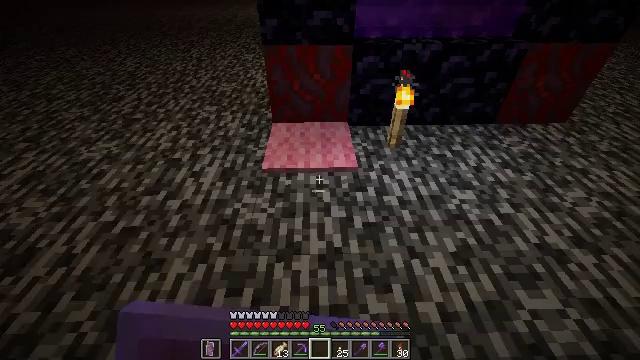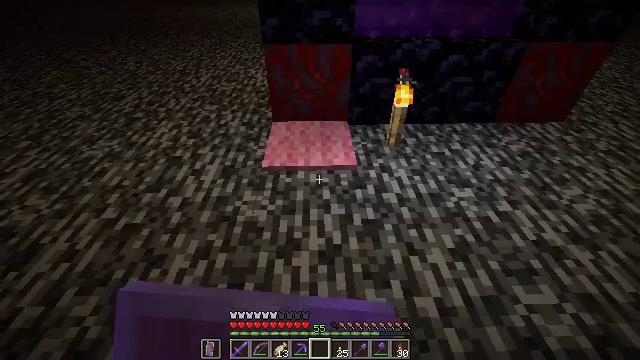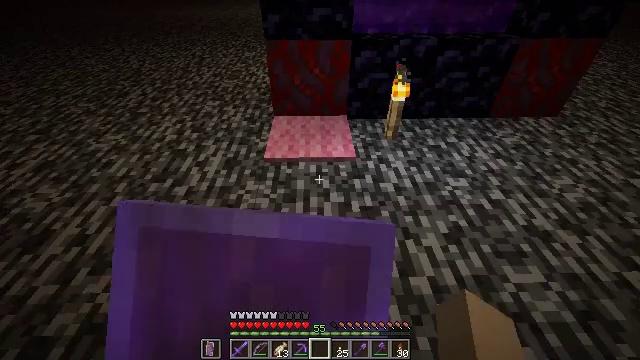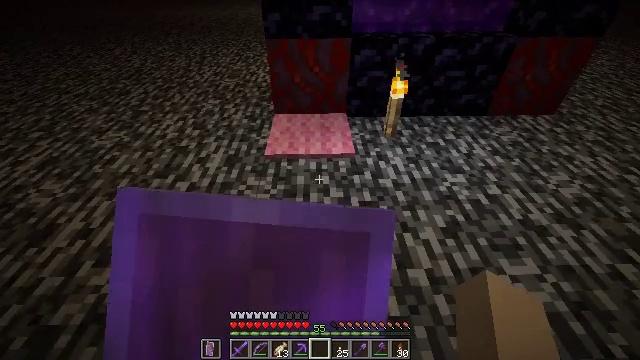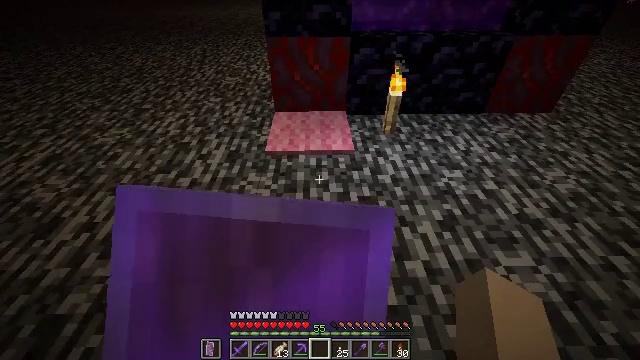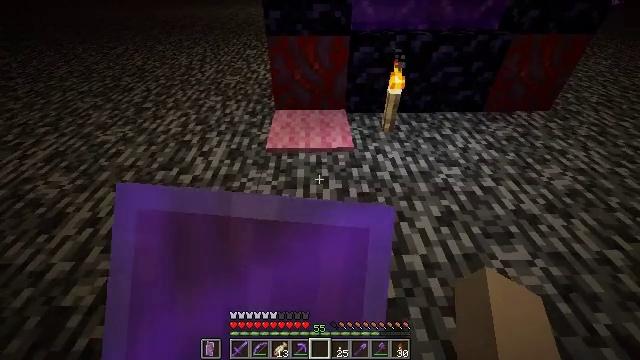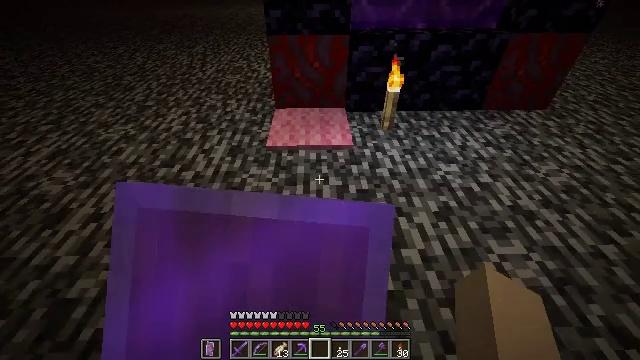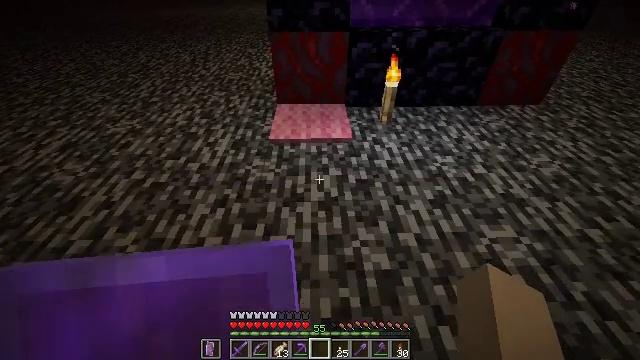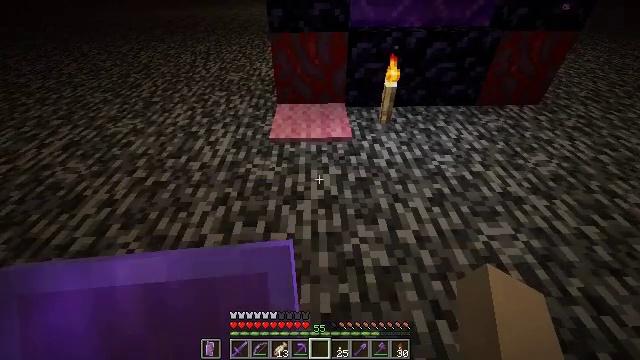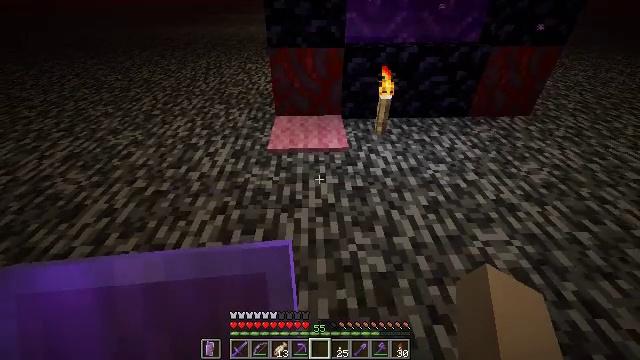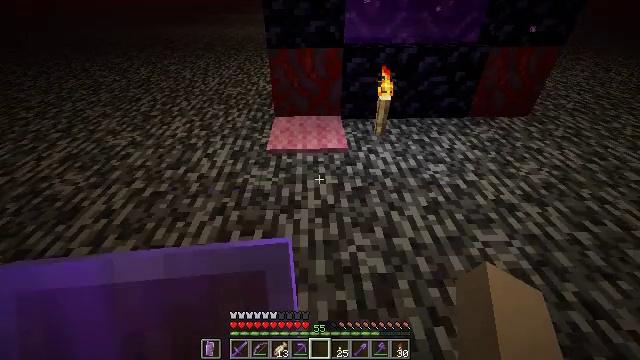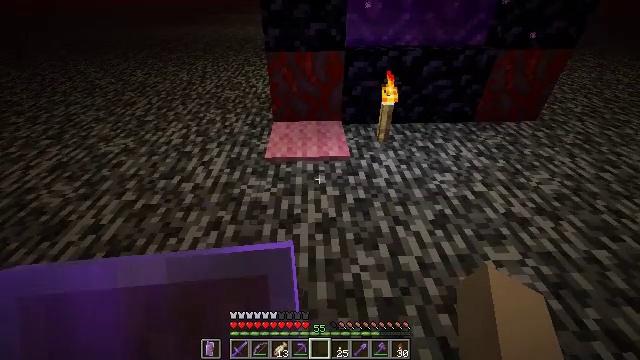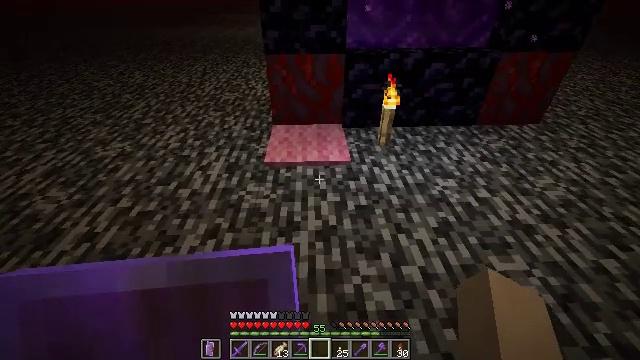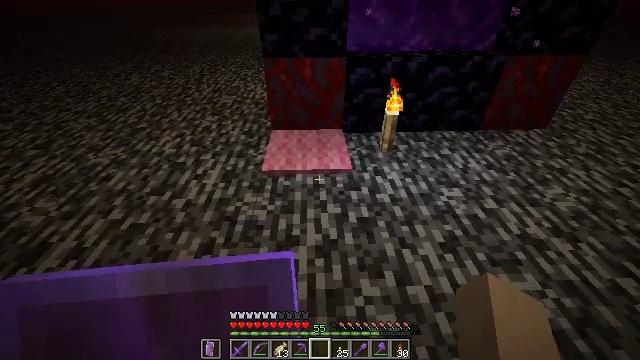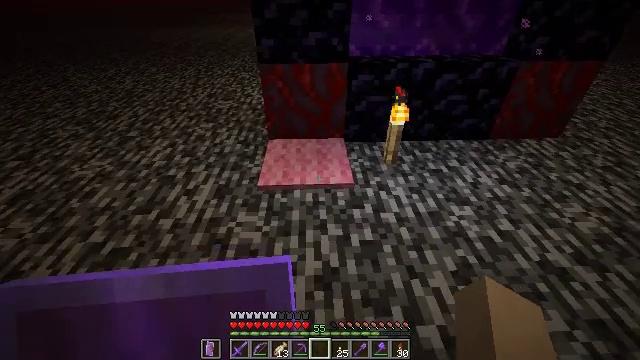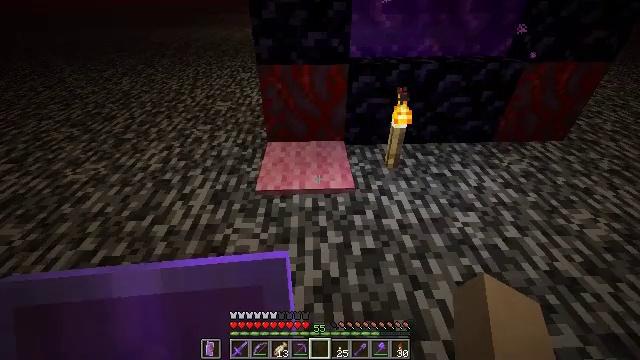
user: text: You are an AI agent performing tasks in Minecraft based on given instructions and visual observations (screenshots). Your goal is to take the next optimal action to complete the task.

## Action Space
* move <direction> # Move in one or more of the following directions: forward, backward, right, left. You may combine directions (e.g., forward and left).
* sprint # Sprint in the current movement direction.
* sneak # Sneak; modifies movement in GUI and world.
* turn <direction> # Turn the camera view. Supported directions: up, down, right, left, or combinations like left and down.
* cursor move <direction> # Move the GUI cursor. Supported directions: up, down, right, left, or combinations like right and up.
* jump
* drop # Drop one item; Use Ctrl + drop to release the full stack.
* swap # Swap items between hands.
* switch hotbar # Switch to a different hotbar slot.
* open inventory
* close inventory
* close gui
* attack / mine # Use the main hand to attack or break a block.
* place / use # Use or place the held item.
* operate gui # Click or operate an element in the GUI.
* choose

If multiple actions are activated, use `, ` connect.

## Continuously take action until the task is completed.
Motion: motion action
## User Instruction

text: craft item pink carpet
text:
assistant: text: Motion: move back, use / place
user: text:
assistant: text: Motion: move back, use / place
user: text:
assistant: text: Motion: move back, use / place
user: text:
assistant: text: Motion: move back, use / place
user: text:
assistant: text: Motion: move back, use / place
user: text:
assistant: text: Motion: move back, use / place
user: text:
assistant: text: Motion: move back
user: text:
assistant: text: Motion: no_op
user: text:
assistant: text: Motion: turn up
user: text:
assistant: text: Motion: move forward
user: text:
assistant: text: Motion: move forward
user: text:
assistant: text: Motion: move forward
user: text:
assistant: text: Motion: move forward
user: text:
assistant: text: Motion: no_op
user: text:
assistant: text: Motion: no_op
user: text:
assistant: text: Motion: no_op
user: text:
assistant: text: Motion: turn up
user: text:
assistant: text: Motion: no_op
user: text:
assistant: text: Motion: no_op
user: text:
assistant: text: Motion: no_op
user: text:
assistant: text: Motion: no_op
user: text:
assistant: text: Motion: no_op
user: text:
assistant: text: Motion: no_op
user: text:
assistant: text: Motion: no_op
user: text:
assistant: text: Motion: no_op
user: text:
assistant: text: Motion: no_op
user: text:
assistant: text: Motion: no_op
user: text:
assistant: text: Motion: no_op
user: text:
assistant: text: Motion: no_op
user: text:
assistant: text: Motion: no_op